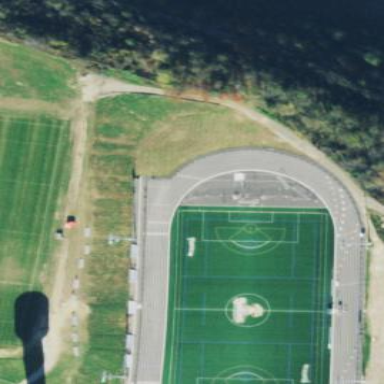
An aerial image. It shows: Pitch designated for field hockey on leisure land.